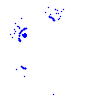
Particle: proton